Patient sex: F
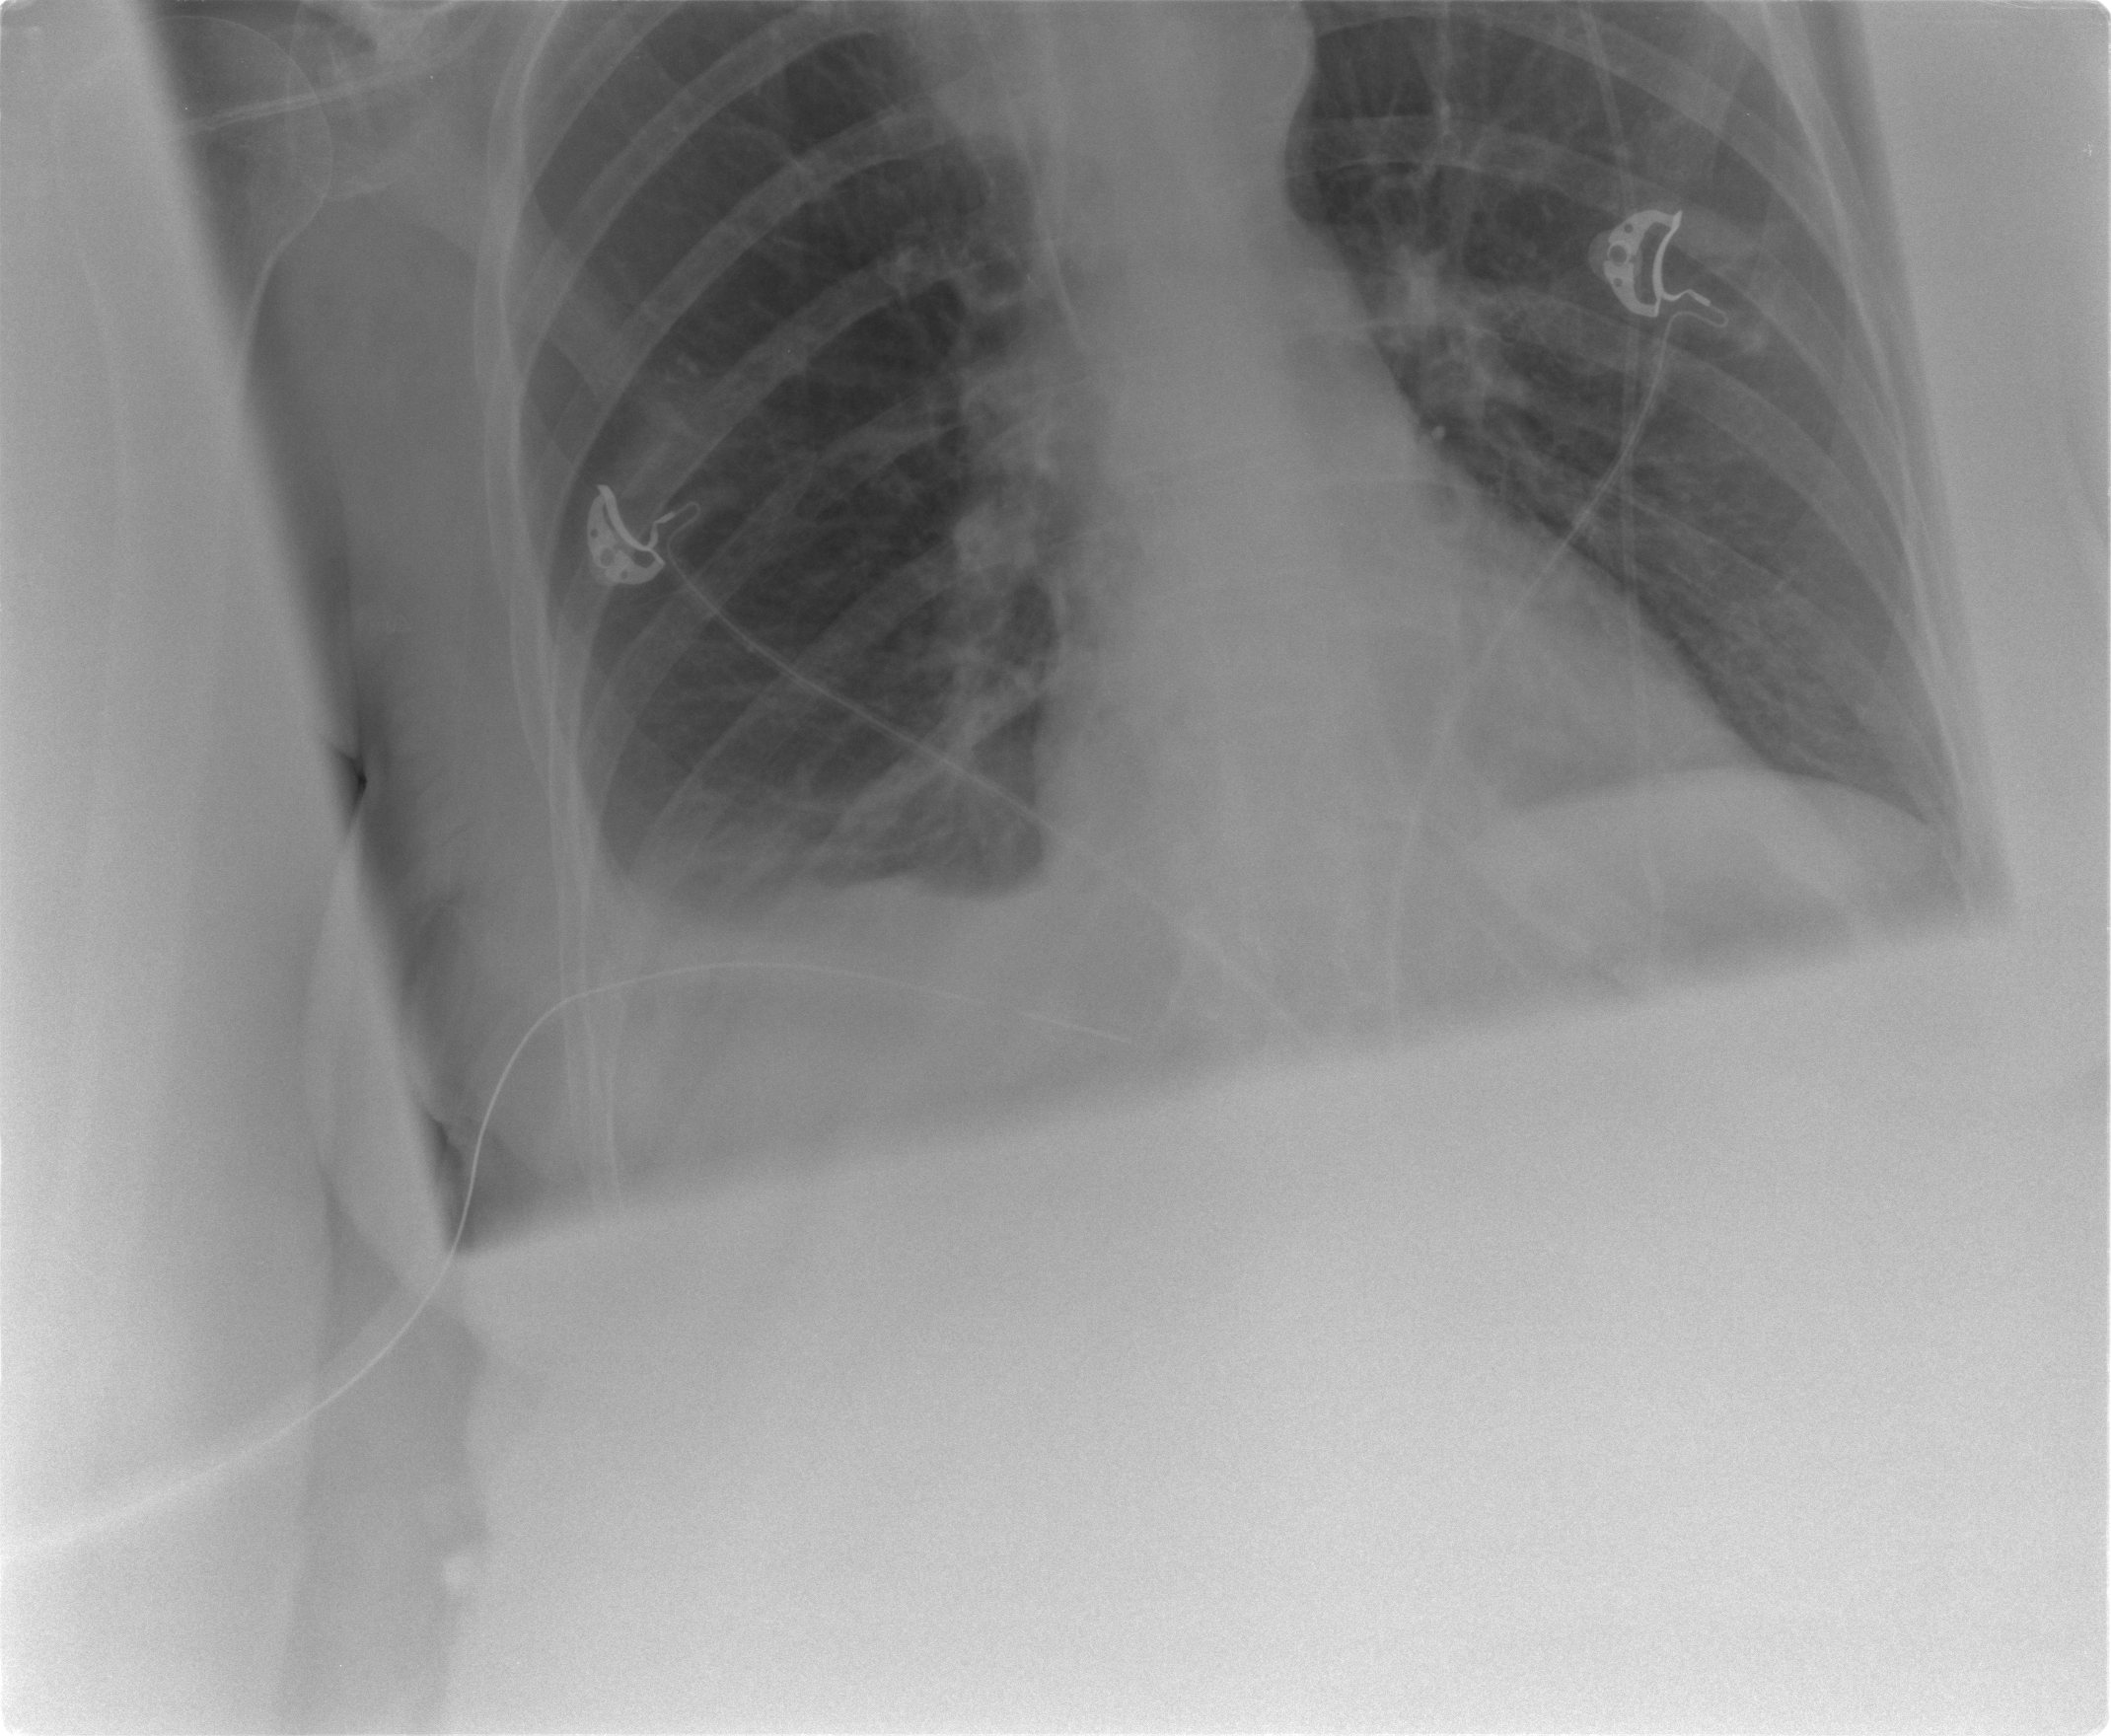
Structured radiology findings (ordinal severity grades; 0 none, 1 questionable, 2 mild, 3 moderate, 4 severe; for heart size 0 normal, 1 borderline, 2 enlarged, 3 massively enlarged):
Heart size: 0
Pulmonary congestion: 0
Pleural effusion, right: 2
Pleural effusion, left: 0
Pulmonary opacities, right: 0
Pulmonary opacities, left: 0
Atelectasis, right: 2
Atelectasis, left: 0